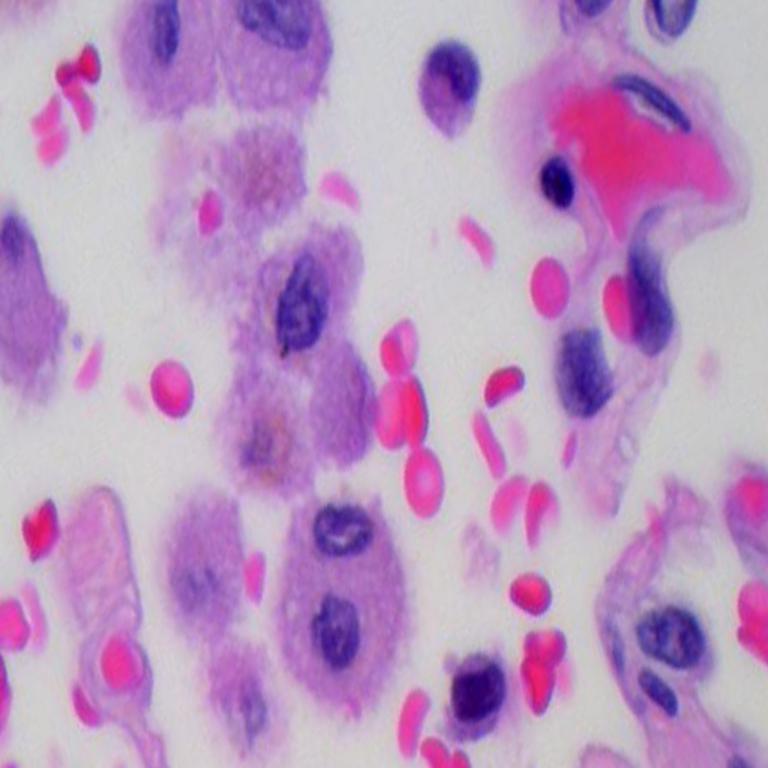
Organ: lung
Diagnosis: benign